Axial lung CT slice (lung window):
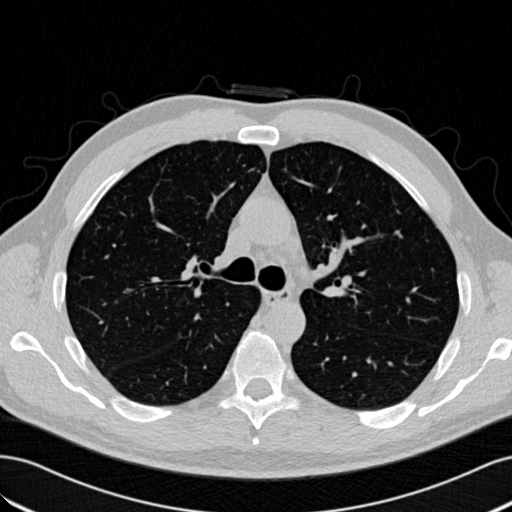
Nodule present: no